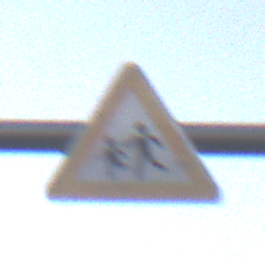
Verkehrszeichen: KinderRechts
Umgebung: Outdoor, RoadRail
Tageszeit: SunriseSunset
Wetter: PartlyCloudy
Licht: Natural
Jahreszeit: NotSpecified
Kontrast: LowContrast